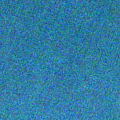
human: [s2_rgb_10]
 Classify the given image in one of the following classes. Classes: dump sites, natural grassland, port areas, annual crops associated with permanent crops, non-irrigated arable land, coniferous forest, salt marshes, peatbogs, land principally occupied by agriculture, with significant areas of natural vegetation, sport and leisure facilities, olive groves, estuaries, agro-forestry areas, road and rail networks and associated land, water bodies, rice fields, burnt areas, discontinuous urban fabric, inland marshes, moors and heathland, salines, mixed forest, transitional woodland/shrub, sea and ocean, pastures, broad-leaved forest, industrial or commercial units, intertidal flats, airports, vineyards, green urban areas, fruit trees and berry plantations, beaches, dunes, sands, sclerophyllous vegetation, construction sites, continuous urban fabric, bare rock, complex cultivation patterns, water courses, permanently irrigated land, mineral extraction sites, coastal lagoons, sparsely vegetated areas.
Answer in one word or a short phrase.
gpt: sea and ocean